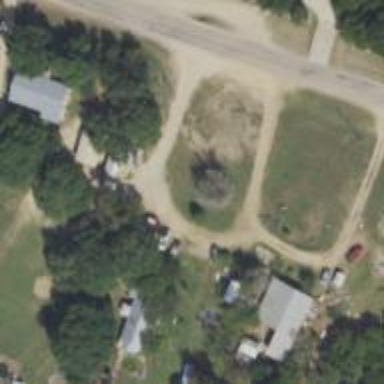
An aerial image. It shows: Driveway leading to service road.